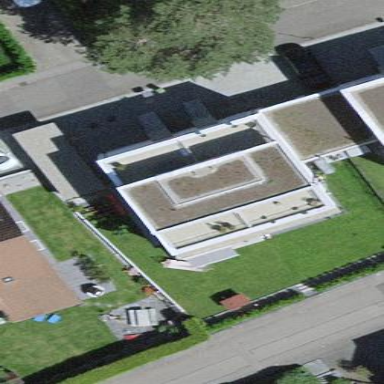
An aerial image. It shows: Building.